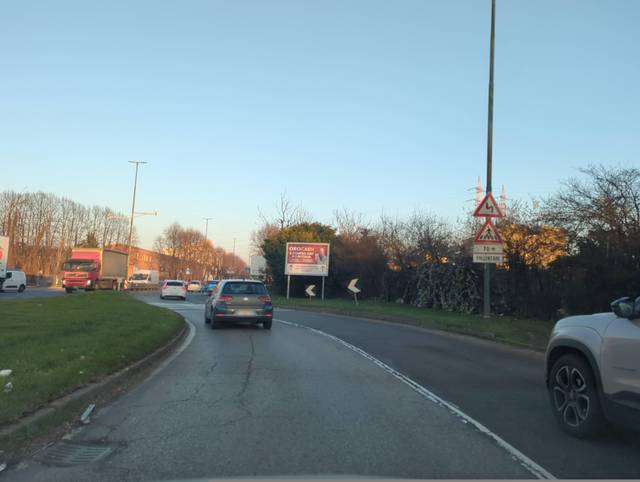
Region: Italy
Coordinates: 45.527, 9.26